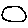
Label: circle